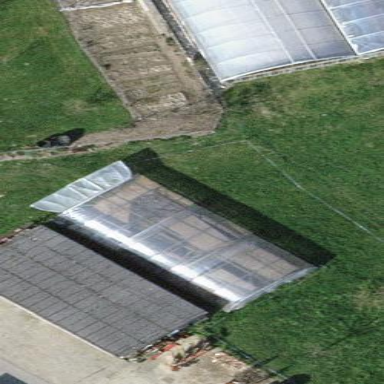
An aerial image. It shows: Greenhouse.